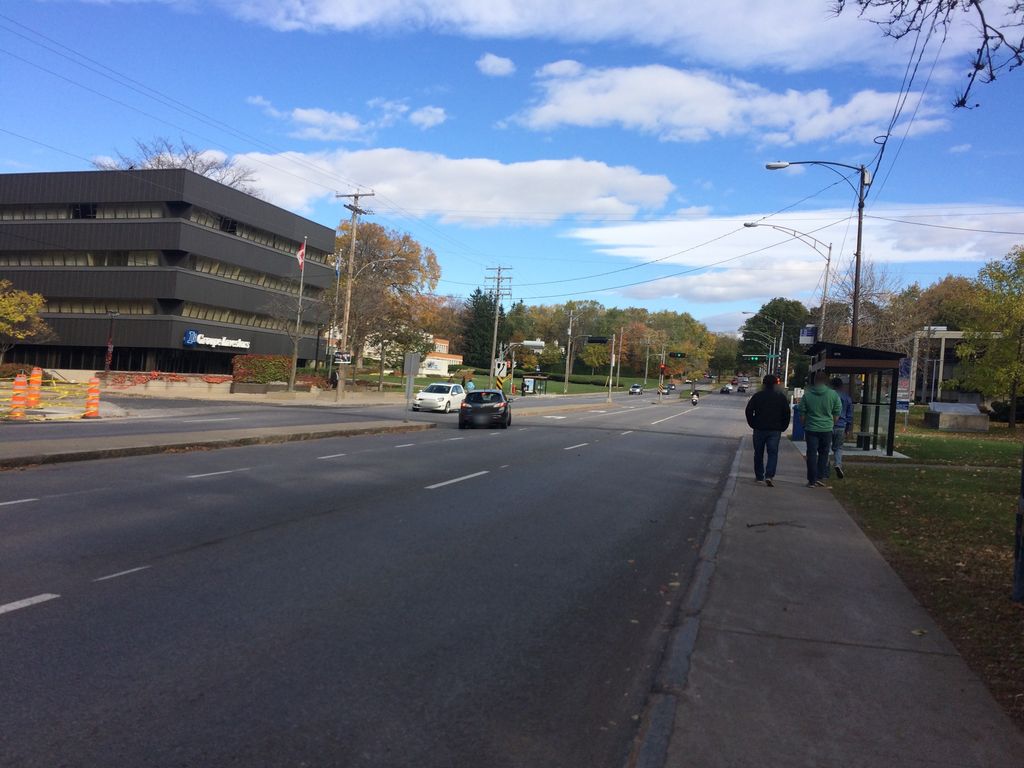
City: quebec_city